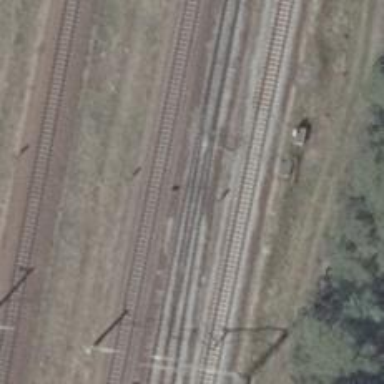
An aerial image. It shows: Railway signal.